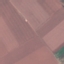
Land use / land cover class: AnnualCrop